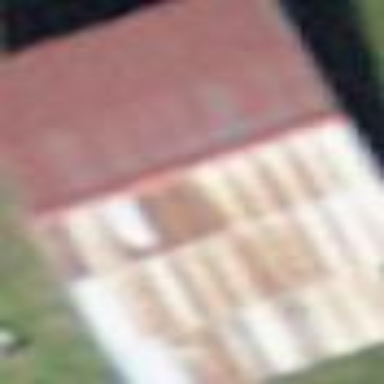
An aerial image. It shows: Rural barn.